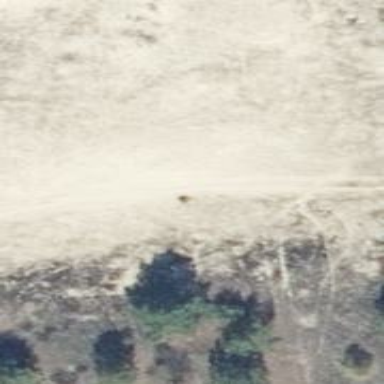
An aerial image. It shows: Sandy track road with grade5 tracktype.